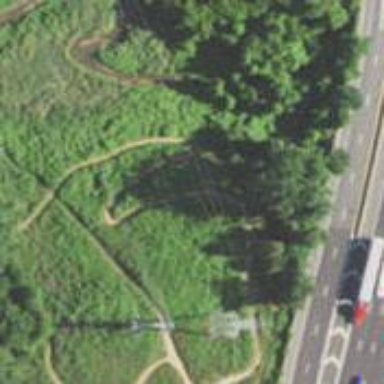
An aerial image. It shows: Path.